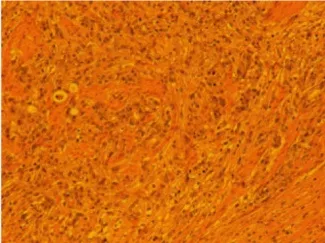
Pathology and imaging data of patient 1. (D) Postoperative pathology of the patient.
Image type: pathology (immunostaining)